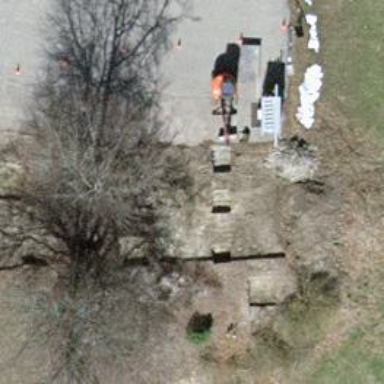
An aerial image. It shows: Bench.